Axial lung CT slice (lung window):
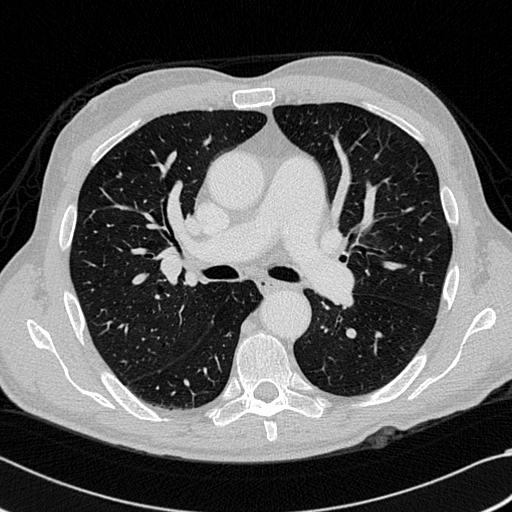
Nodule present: no